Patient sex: M
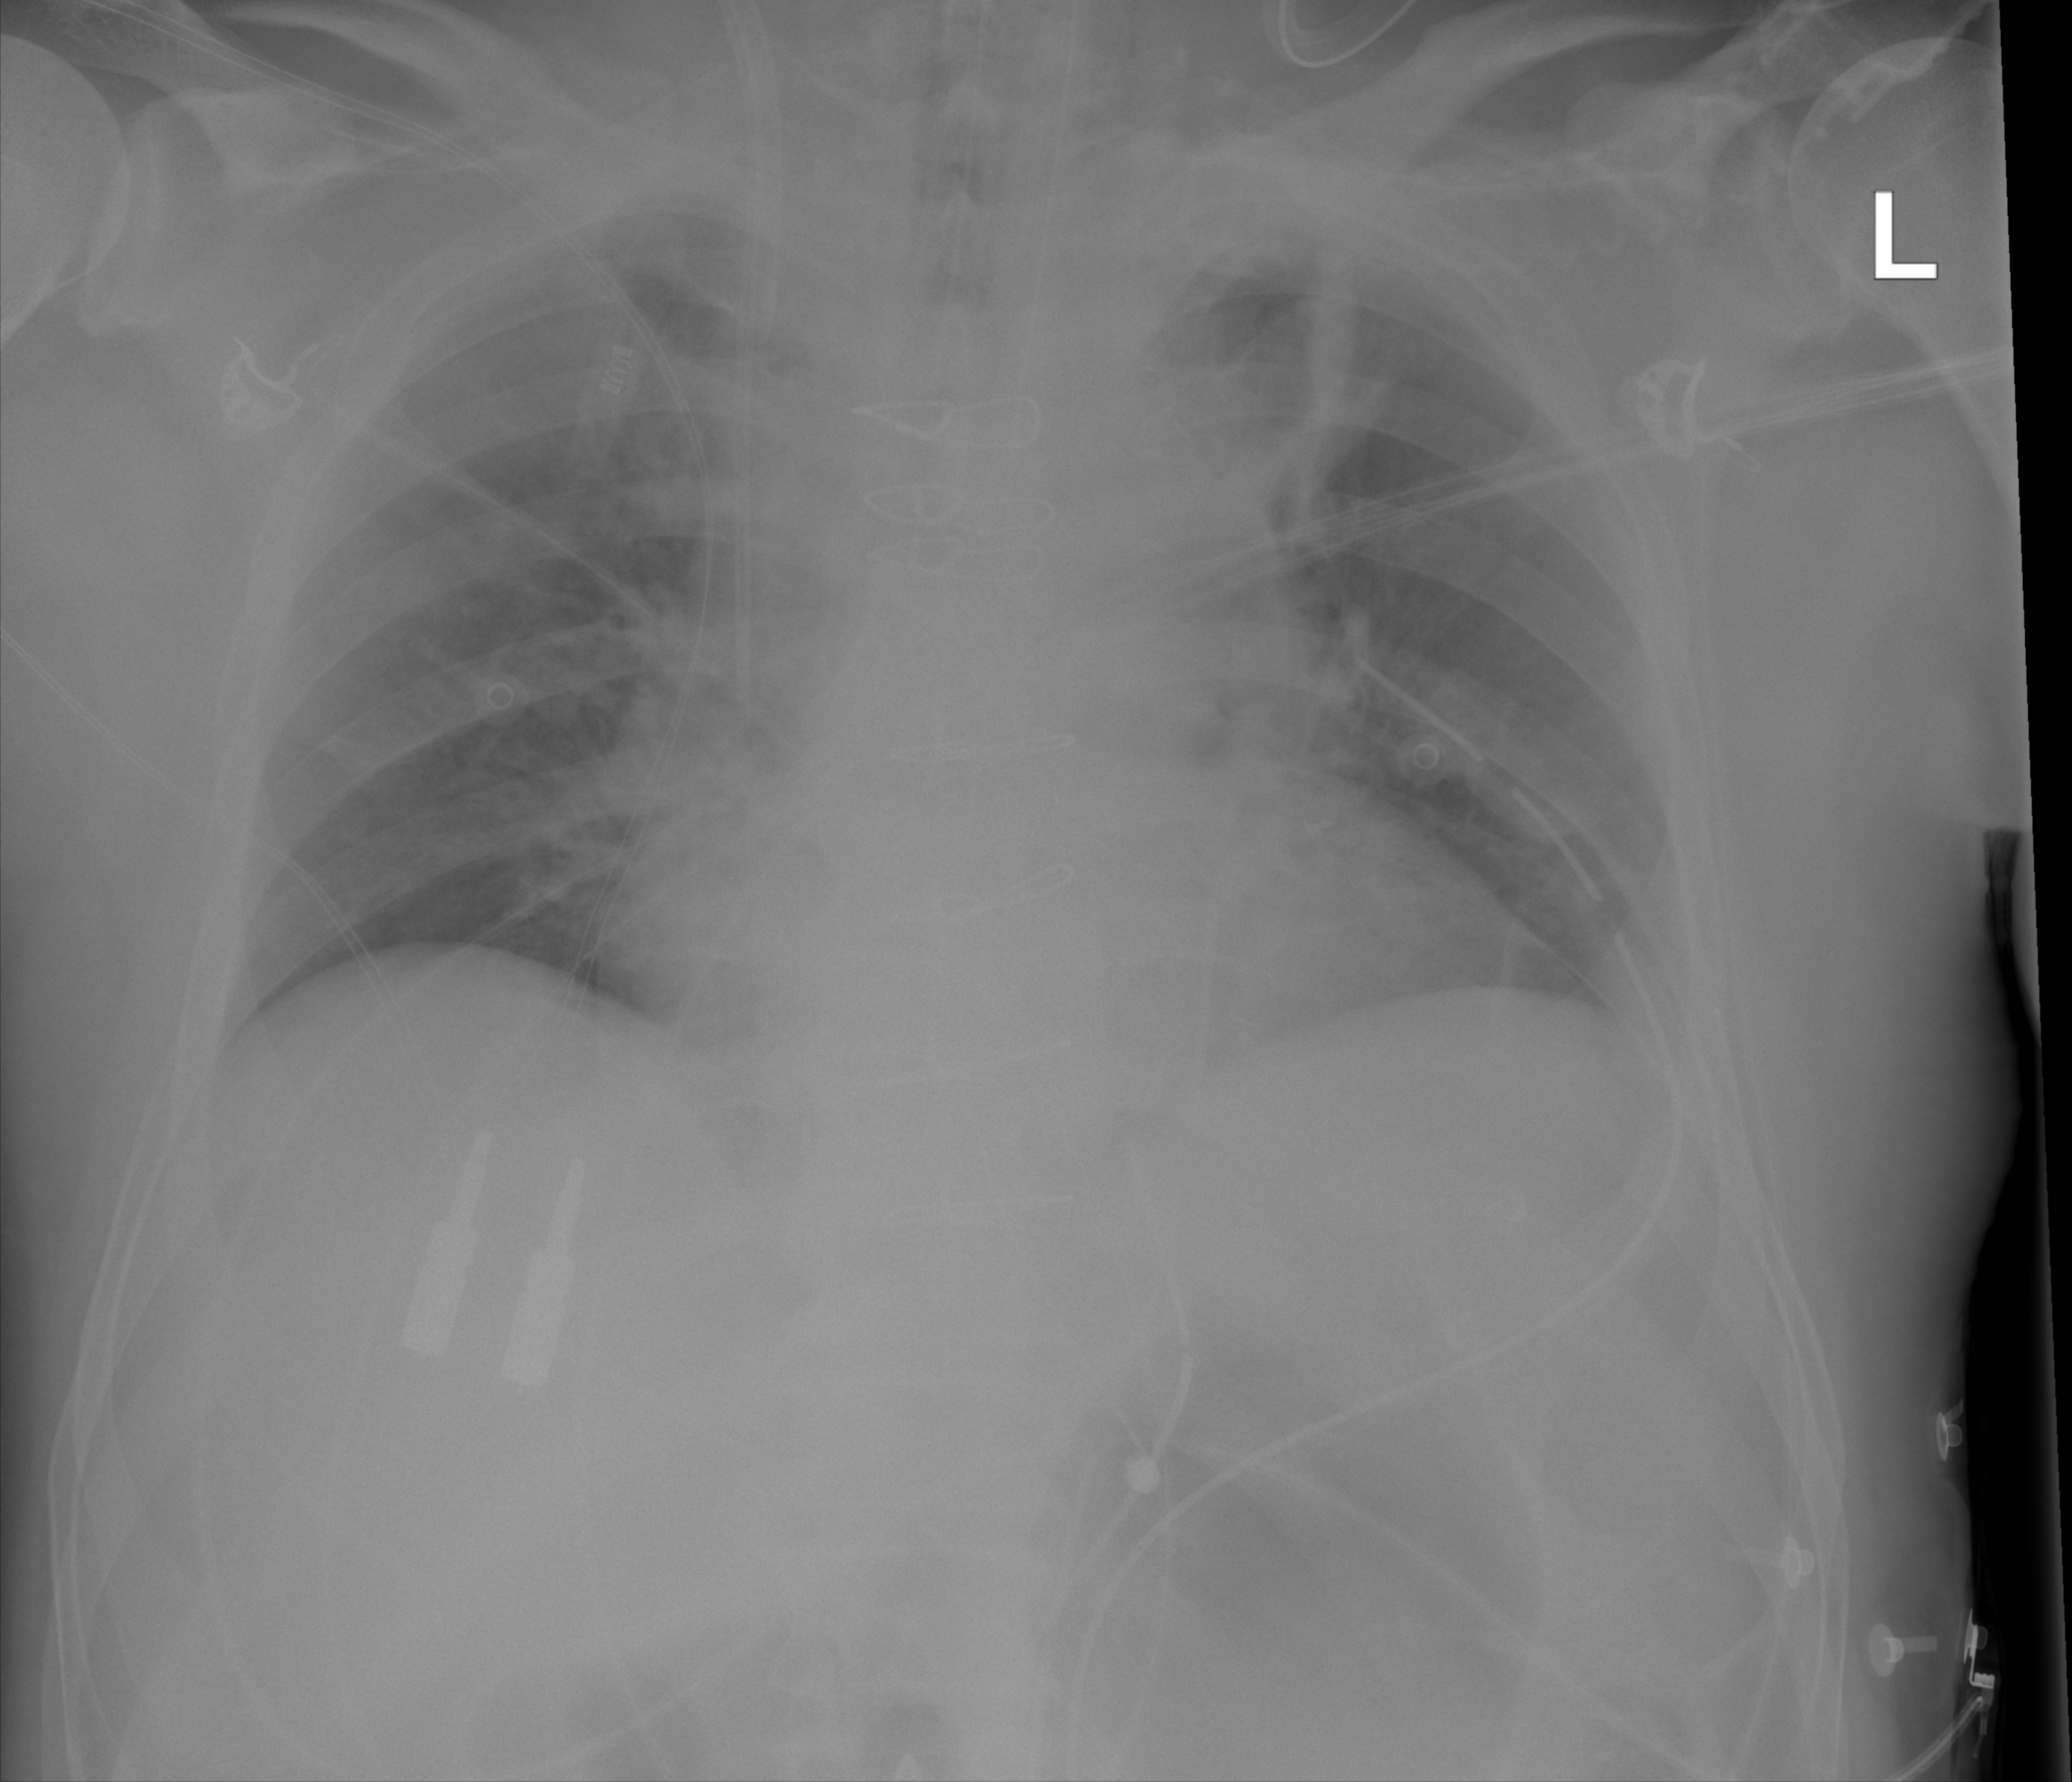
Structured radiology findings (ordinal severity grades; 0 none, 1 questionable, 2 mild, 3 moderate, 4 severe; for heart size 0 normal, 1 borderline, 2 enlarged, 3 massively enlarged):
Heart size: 2
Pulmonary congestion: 2
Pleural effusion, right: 0
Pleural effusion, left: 0
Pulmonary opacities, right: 0
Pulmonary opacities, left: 0
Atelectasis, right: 0
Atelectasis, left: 2